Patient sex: M
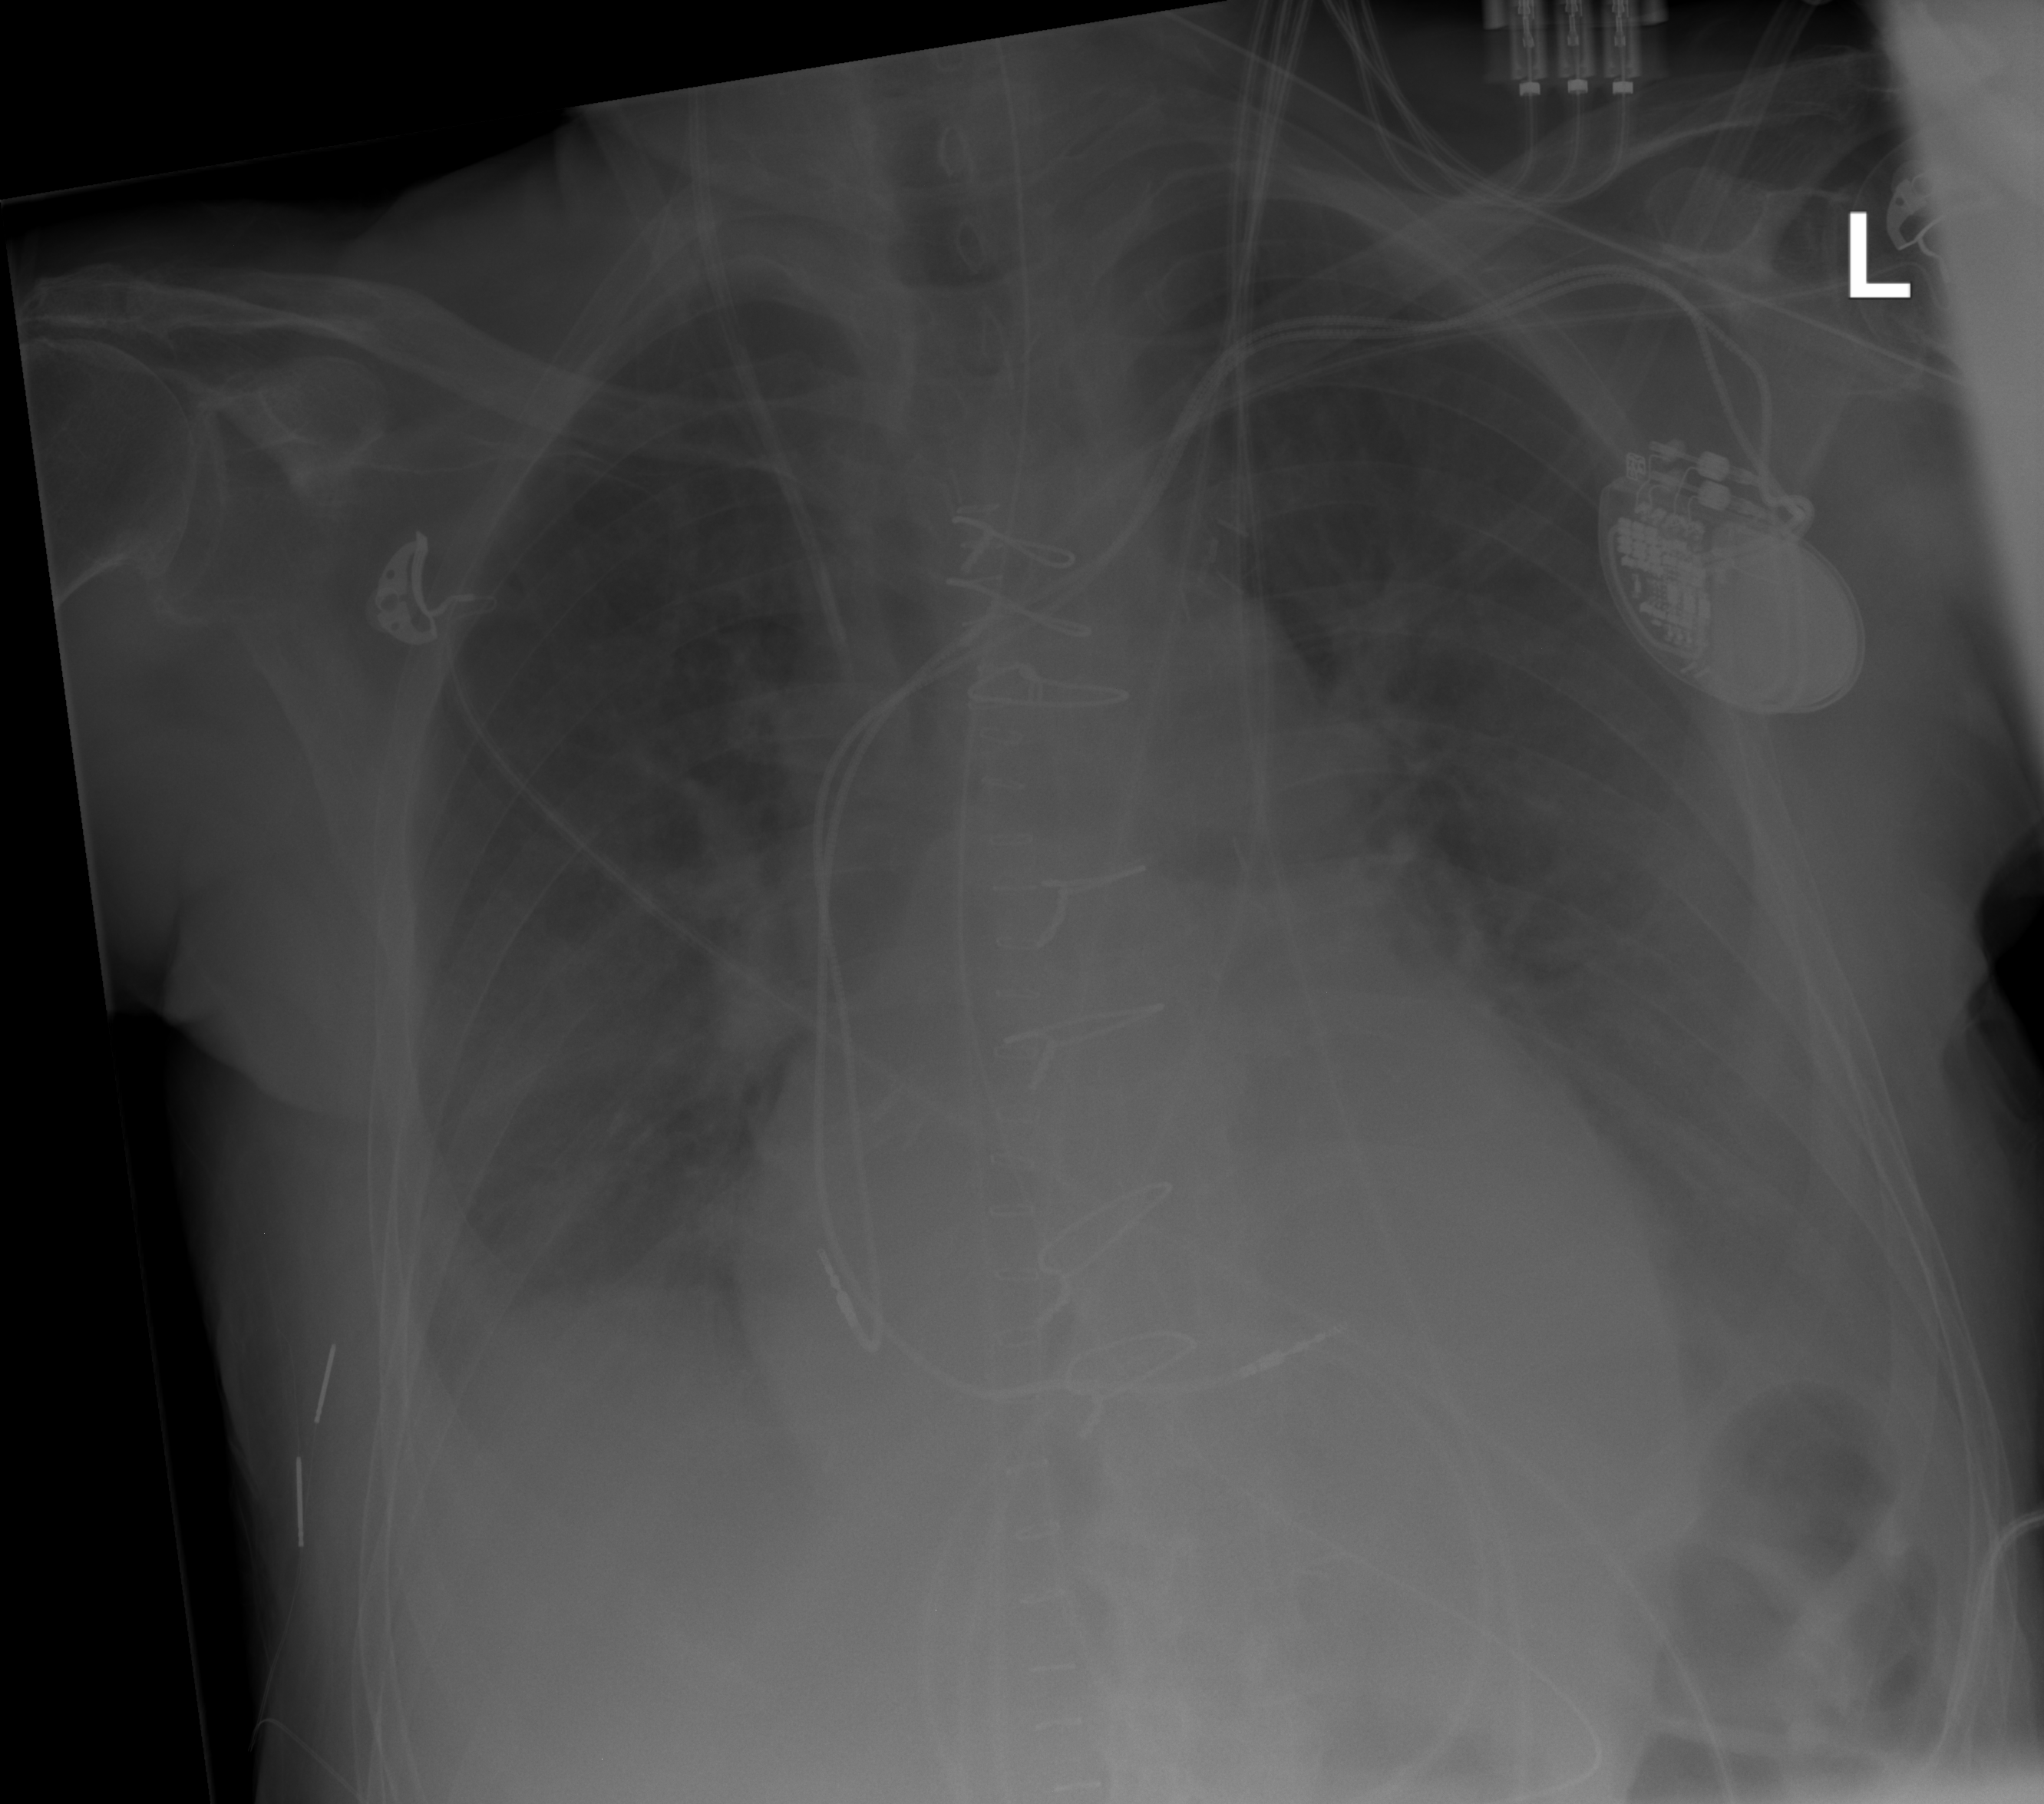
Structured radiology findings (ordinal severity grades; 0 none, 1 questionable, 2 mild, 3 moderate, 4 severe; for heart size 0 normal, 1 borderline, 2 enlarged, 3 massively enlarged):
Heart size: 2
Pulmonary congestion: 2
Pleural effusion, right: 2
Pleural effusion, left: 2
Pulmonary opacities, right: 2
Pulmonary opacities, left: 0
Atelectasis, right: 2
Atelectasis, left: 2